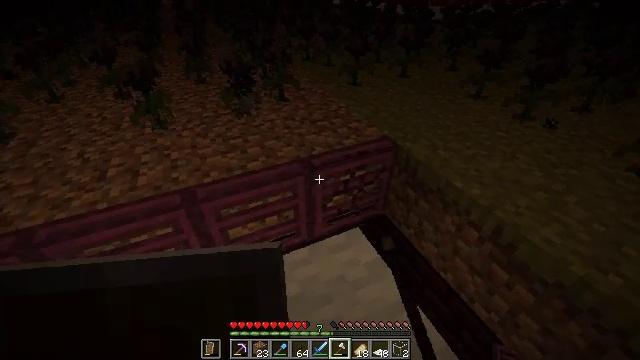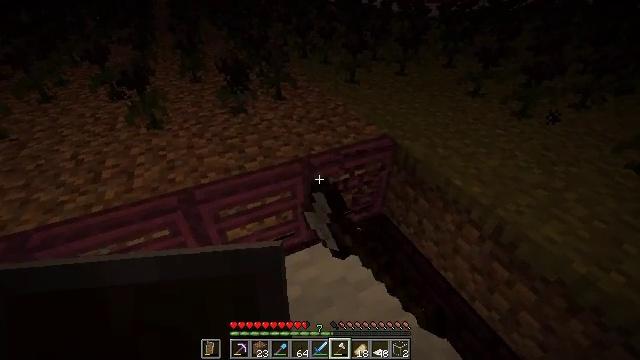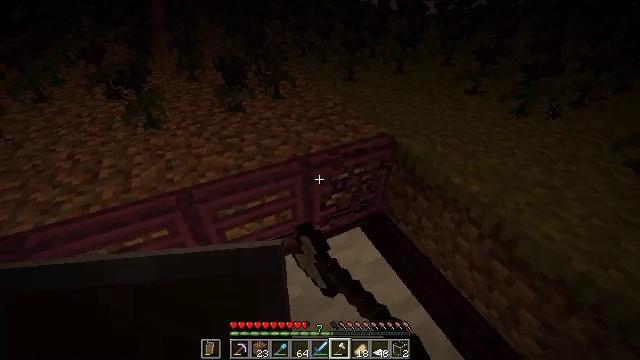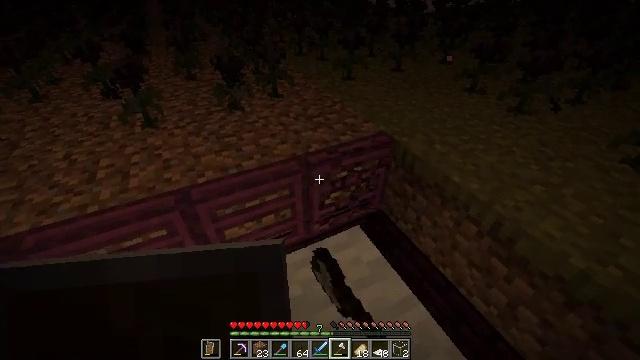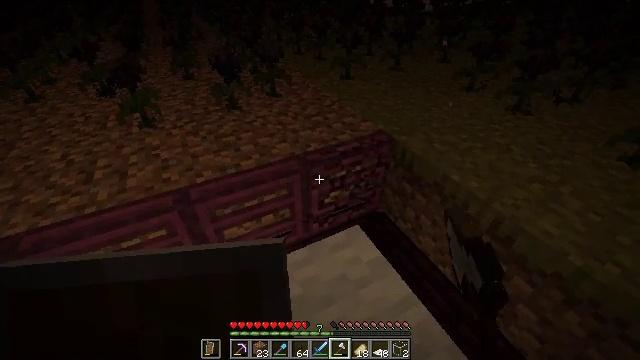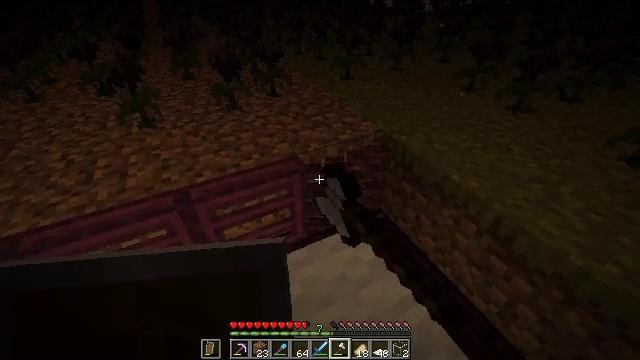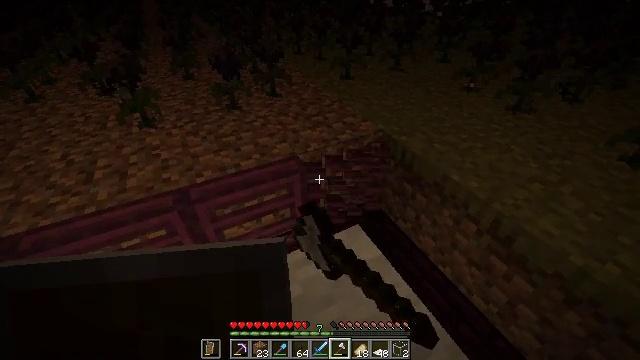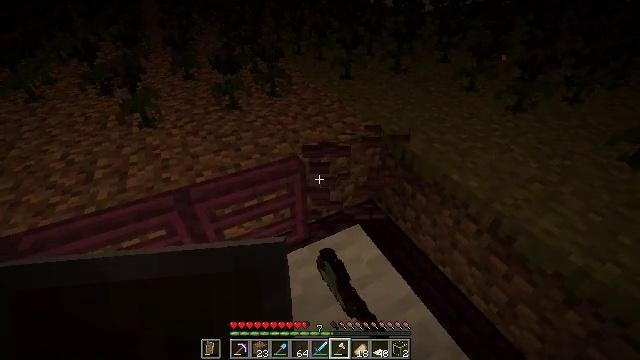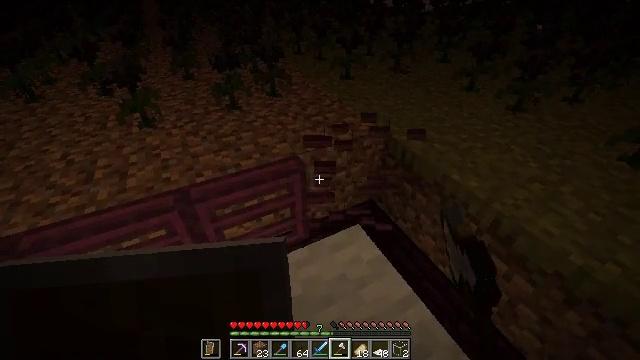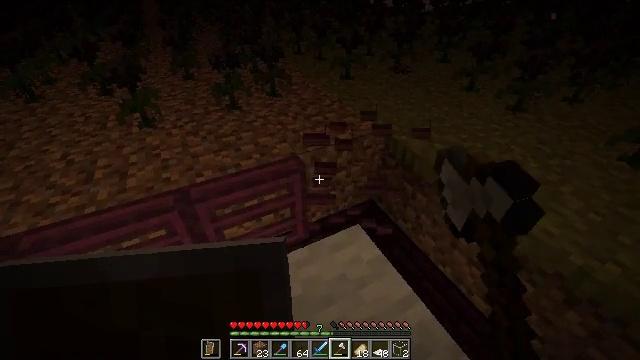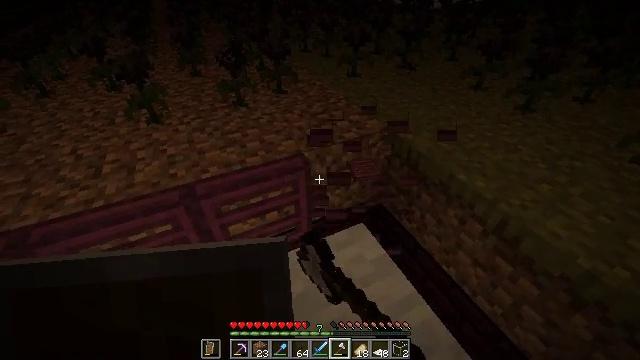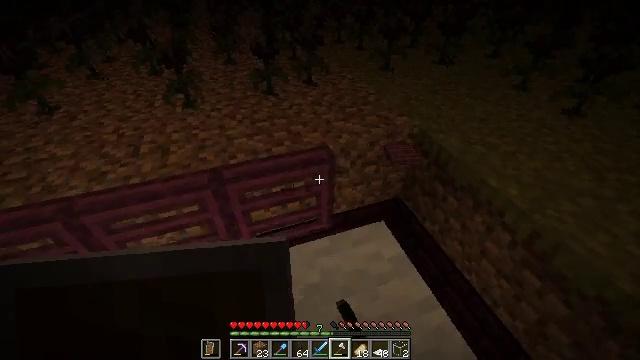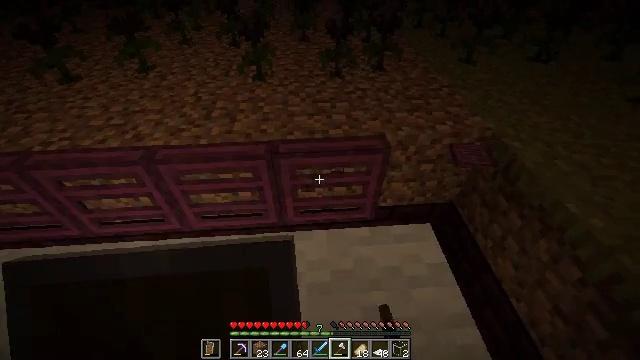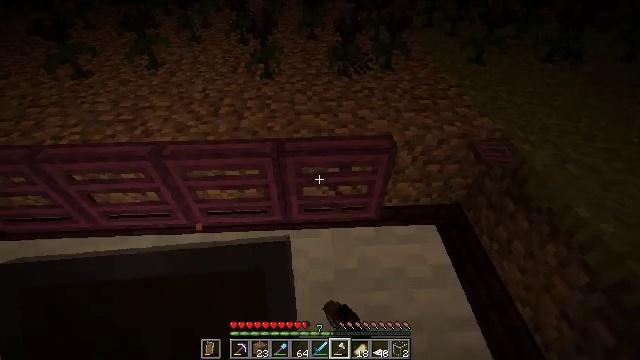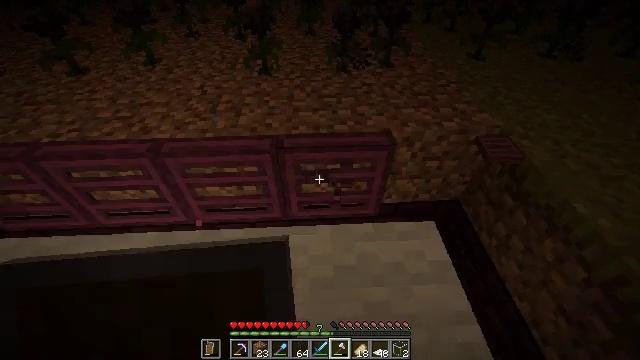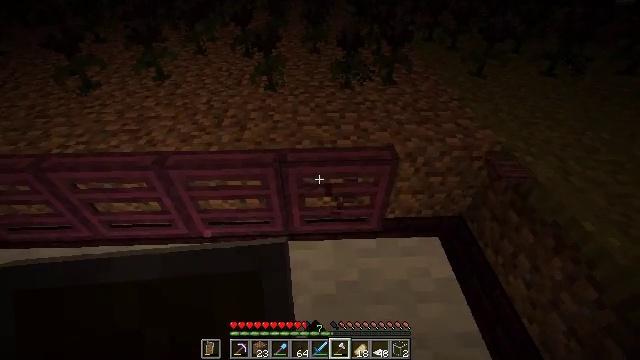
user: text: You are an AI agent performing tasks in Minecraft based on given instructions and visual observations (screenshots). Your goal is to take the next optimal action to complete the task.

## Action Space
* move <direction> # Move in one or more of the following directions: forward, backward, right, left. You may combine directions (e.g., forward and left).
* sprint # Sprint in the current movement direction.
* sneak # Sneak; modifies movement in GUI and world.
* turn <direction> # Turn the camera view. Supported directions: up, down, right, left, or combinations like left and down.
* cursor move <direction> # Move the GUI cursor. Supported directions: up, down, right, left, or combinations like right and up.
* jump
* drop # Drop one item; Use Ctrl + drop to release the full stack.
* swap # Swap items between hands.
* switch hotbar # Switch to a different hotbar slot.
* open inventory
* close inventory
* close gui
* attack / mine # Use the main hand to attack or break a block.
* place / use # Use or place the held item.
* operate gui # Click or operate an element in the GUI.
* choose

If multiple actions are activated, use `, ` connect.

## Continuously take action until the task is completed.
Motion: motion action
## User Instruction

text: Mine the crimson trapdoor.
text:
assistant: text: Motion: sneak, attack / mine
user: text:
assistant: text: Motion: sneak, attack / mine
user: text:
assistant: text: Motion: sneak, attack / mine
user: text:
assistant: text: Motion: sneak, attack / mine
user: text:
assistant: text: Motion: sneak, attack / mine
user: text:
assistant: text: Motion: sneak, attack / mine
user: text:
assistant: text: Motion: sneak, attack / mine
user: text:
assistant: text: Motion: sneak, attack / mine
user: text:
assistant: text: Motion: sneak, attack / mine
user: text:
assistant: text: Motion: sneak, turn left, attack / mine
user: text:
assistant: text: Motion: sneak, turn left and down, attack / mine
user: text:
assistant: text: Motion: sneak, turn left and down, attack / mine
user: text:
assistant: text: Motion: sneak, turn left, attack / mine
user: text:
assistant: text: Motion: sneak, attack / mine
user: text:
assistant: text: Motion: sneak, turn up, attack / mine
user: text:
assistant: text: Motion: sneak, attack / mine
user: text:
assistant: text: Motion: sneak, attack / mine
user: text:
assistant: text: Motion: sneak, turn right and down, attack / mine
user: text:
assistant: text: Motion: sneak, attack / mine
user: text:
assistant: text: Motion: sneak, attack / mine
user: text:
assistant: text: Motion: sneak, attack / mine
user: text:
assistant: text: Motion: sneak, attack / mine
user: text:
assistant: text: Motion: sneak, attack / mine
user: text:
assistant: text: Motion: move left, sneak, attack / mine
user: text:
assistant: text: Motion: move left, sneak, attack / mine
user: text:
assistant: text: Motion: move left, sneak, attack / mine
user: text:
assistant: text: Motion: move left, sneak, attack / mine
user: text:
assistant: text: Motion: move left, sneak, attack / mine
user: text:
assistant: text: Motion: move forward and move left, sneak, attack / mine
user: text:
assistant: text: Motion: move forward and move left, sneak, attack / mine